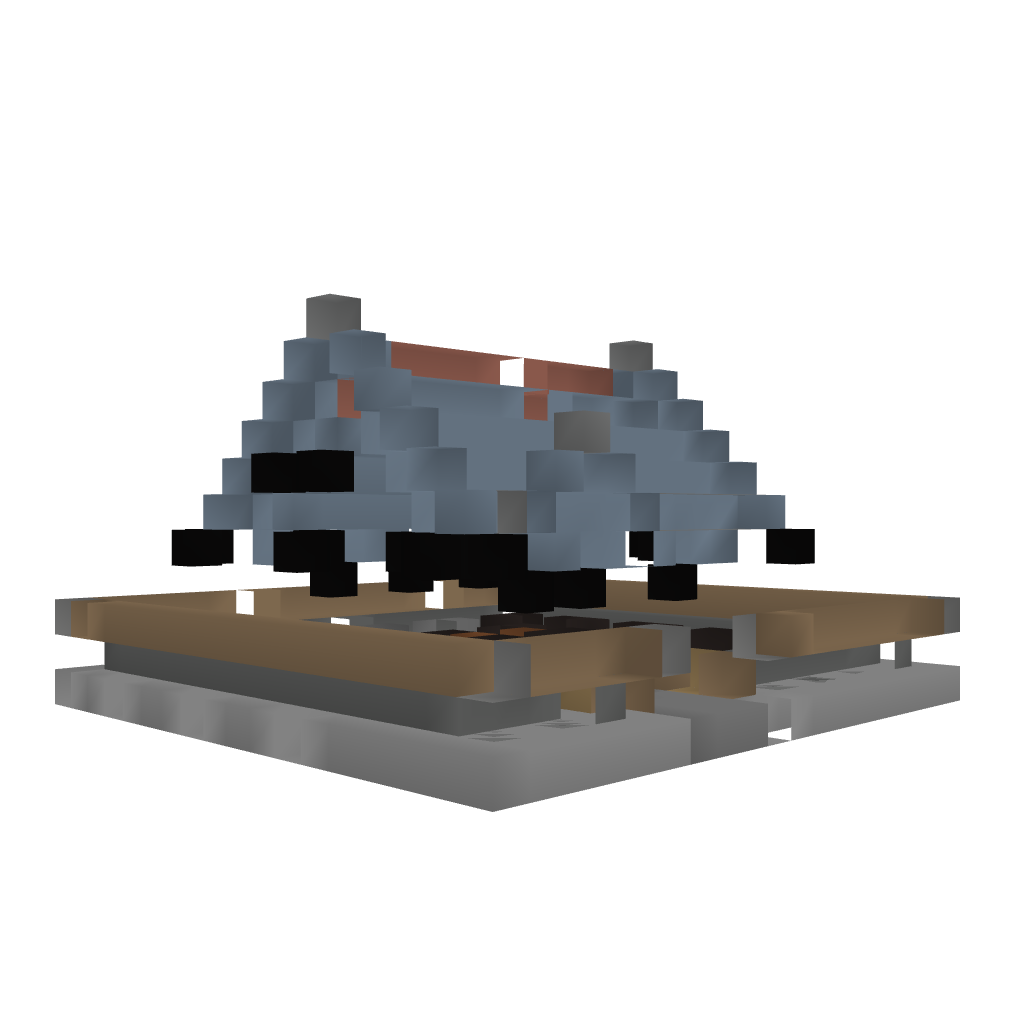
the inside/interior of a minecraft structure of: Storage House